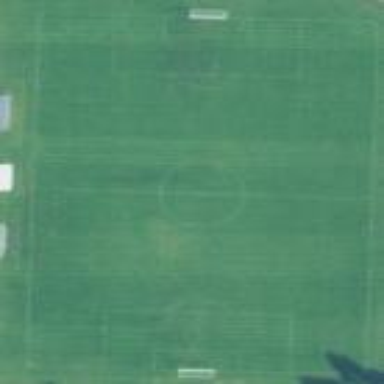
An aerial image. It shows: Soccer pitch for outdoor sports and leisure activities.